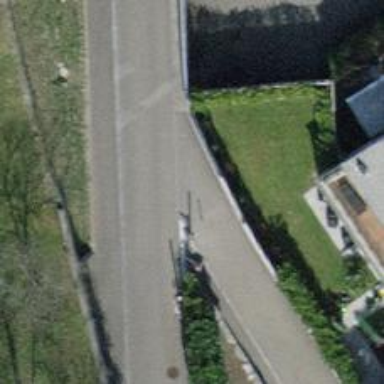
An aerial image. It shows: Bollard barrier.